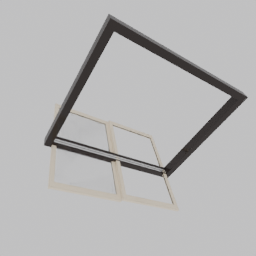
Label: architecture